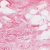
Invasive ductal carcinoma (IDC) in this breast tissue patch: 0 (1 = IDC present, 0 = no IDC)